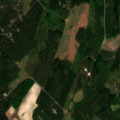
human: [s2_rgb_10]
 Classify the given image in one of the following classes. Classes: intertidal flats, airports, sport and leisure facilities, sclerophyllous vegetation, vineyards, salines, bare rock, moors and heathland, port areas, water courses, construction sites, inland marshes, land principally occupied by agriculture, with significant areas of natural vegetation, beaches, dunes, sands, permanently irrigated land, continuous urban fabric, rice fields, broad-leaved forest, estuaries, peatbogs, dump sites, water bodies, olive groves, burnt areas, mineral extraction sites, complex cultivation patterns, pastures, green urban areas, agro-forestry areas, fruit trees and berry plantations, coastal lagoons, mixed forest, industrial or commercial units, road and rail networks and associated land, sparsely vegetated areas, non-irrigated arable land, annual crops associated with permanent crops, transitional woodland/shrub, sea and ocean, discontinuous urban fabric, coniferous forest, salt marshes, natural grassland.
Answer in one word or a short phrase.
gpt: coniferous forest, mixed forest, transitional woodland/shrub